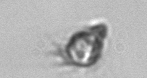
Label: Paratontonia_gracillima